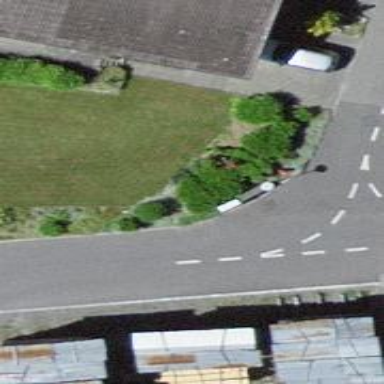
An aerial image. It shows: Street cabinet.